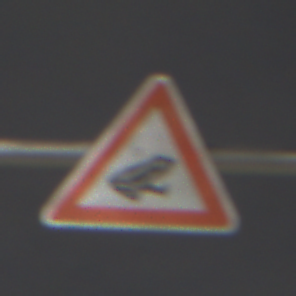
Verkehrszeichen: AmphibienwanderungLinks
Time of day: Night
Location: Outdoor (Urban)
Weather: PartlyCloudy
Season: NotSpecified
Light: Artificial